Interaction volume radius: 10 \u00c5
Interaction volume height: 25 \u00c5
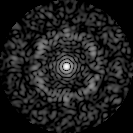
Disorder parameter: 0.8065